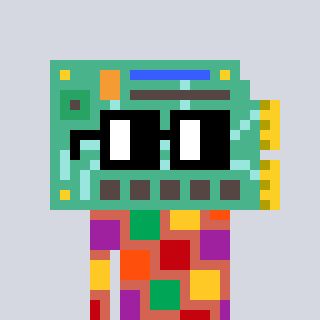
a pixel art character with square black glasses, a chipboard-shaped head and a peachy-colored body on a cool background